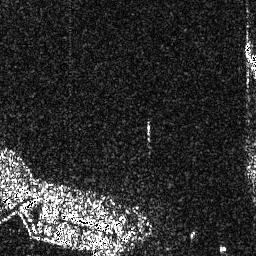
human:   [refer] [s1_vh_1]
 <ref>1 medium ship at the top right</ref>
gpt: <box>[[94, 14, 99, 29, 0]]</box>